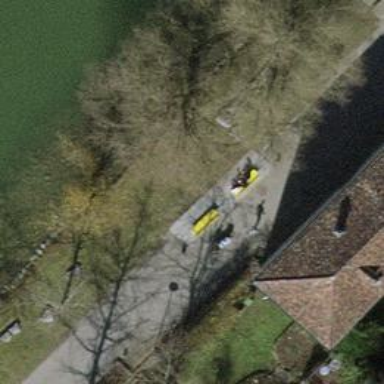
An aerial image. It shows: Bench.